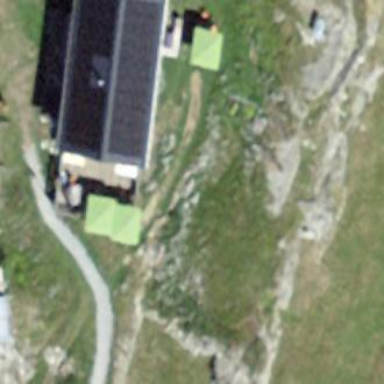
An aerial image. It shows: House that functions as restaurant.